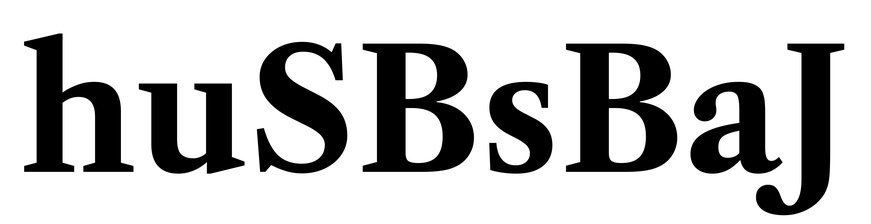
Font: LibreCaslonText_Bold